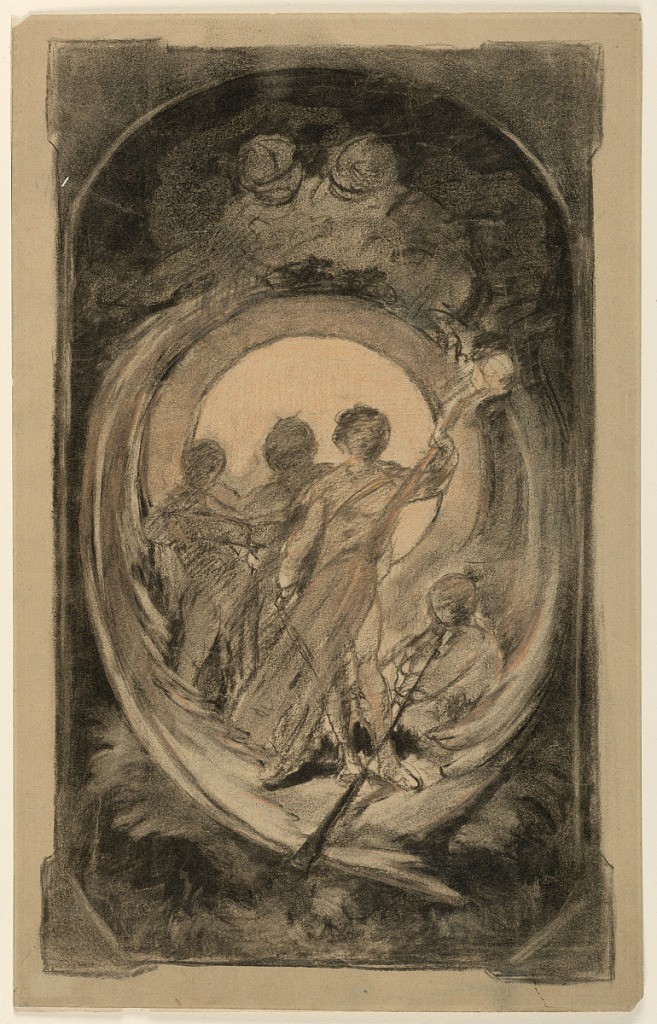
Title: Decorative Design
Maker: Walter Shirlaw, American, b. Scotland, 1838–1909
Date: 1875–80
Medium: Black and red crayon on grey paper
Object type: Drawing
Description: A circular niche, framed by two hanging leaves, upon which two figures are shown playing musical instruments and two others sing from a book. Two putti crouch over the niche.